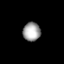
Tissue: lung
Cell type: Fibroblasts
Senescence score: 0.2399
Nuclear area (px): 319
Mean DAPI intensity: 162.335